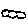
Label: cloud